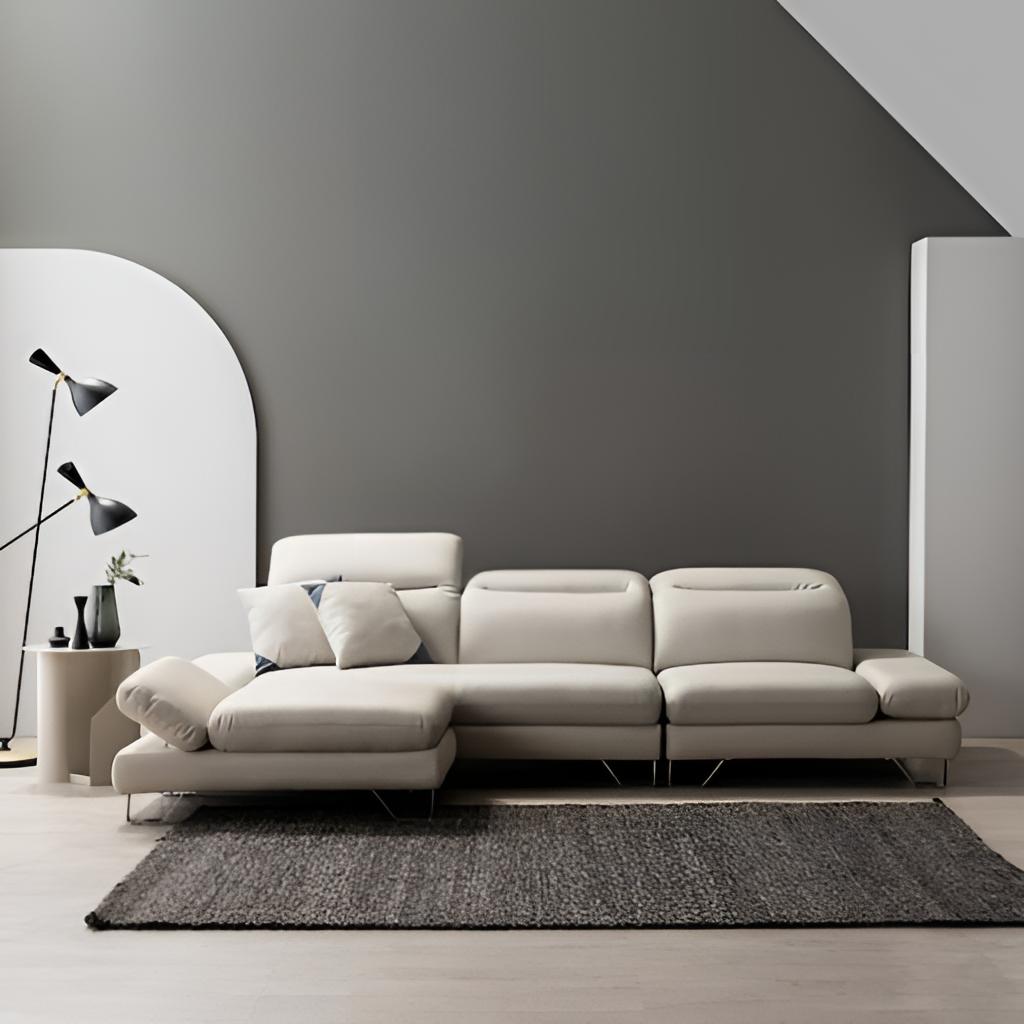
leather sectional sofa, living room, contemporary, paint wallpaper, with solid pattern, beige wood flooring, with plank pattern